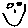
Label: smiley face